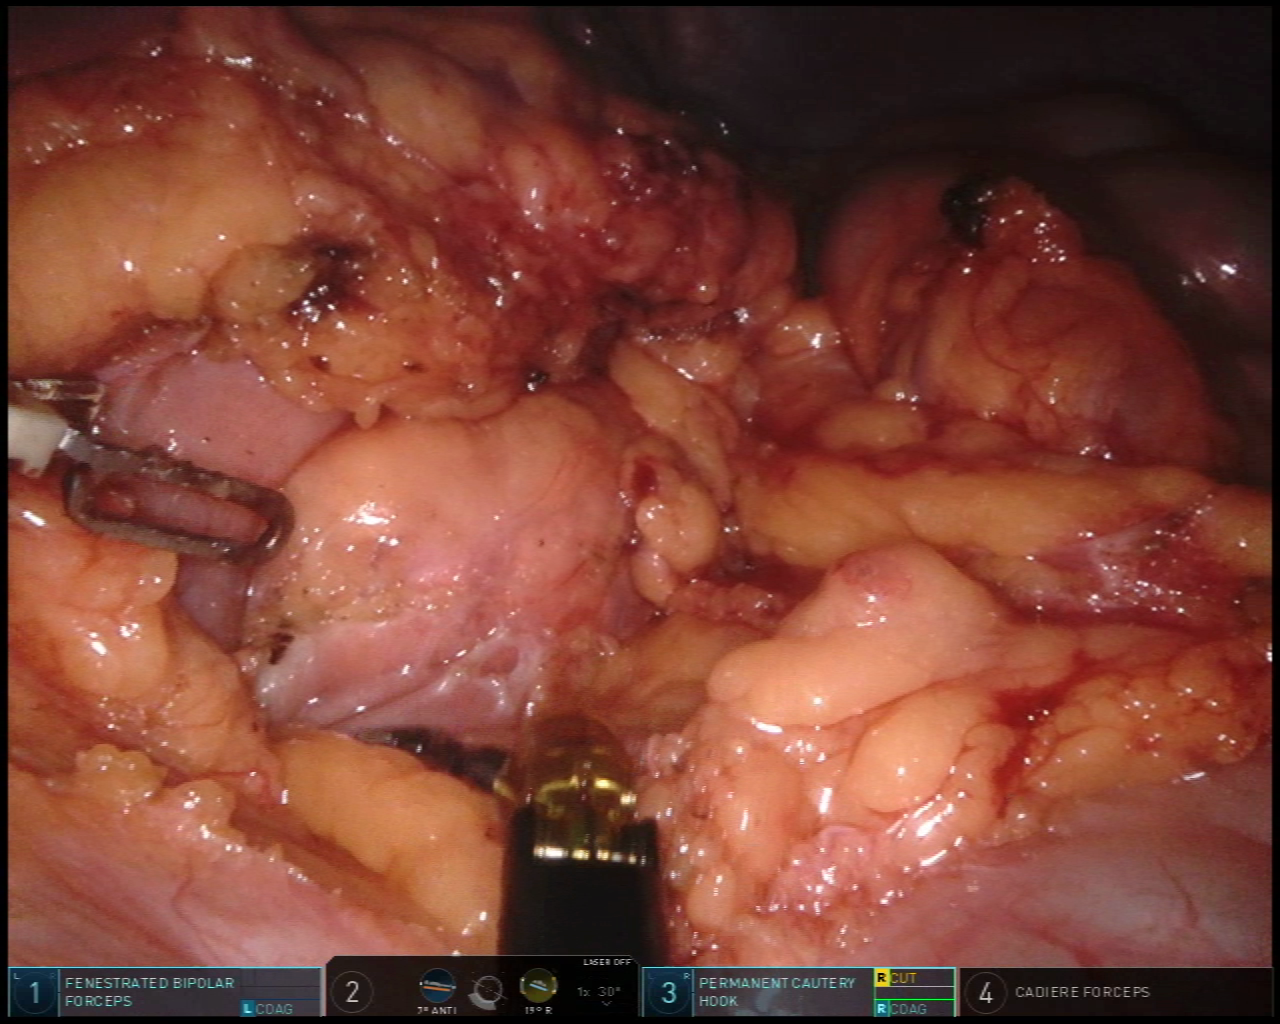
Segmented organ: stomach
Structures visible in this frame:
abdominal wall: yes
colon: yes
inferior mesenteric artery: no
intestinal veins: no
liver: yes
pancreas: yes
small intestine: no
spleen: no
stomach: yes
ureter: no
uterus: no
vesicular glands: no